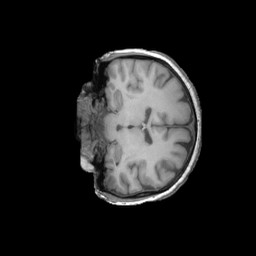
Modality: T1w
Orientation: coronal
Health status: ill
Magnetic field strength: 3 T